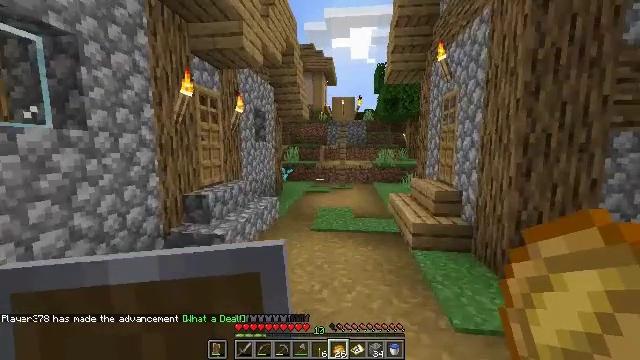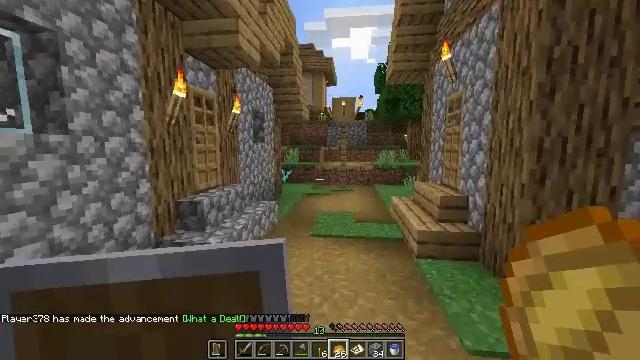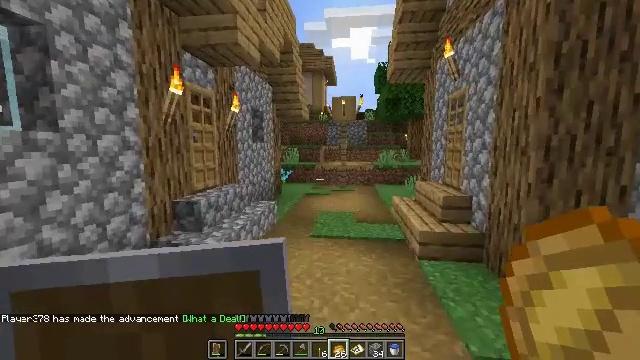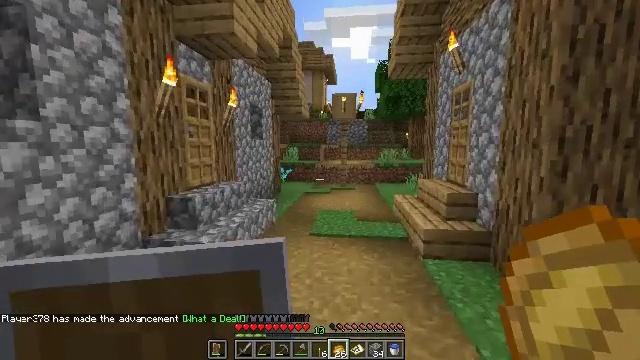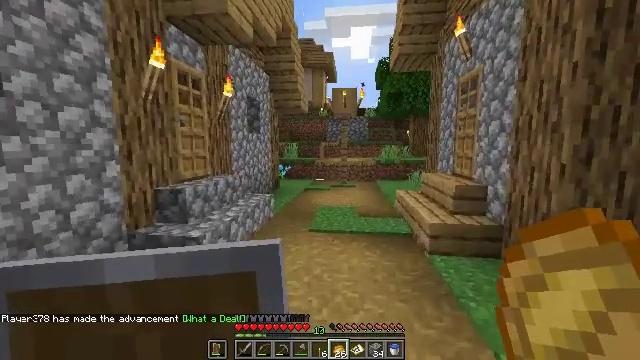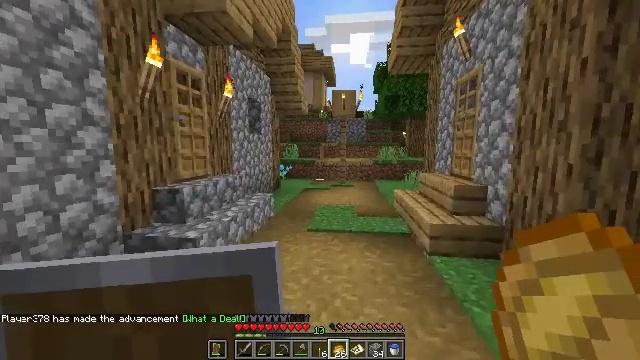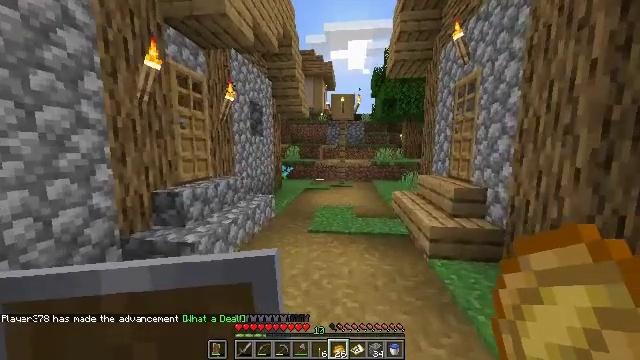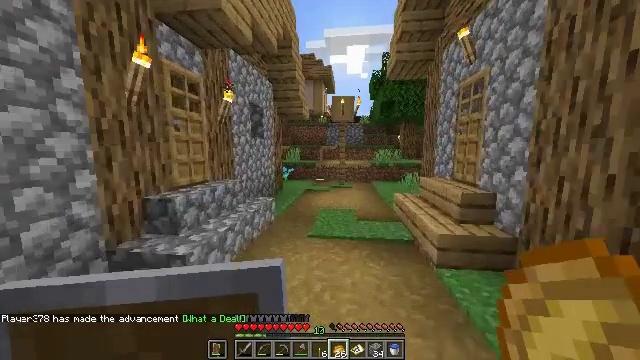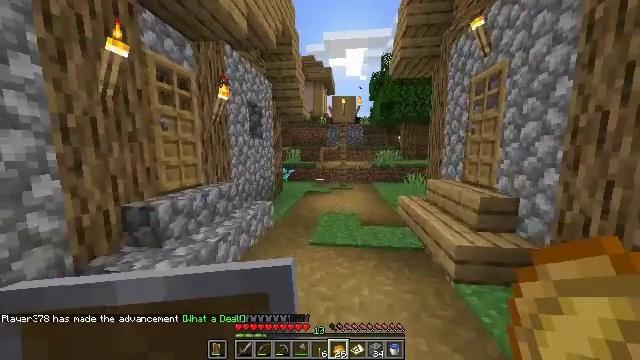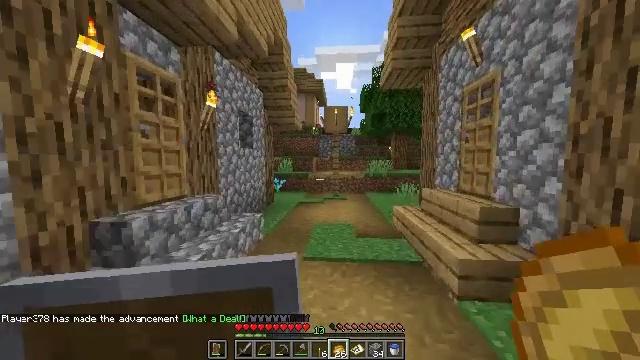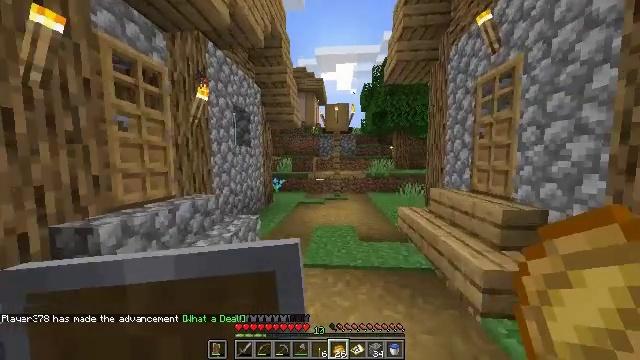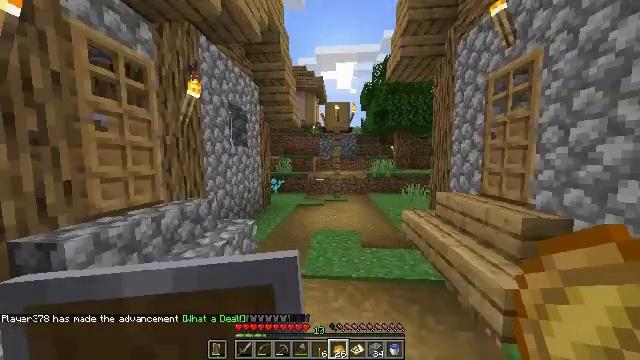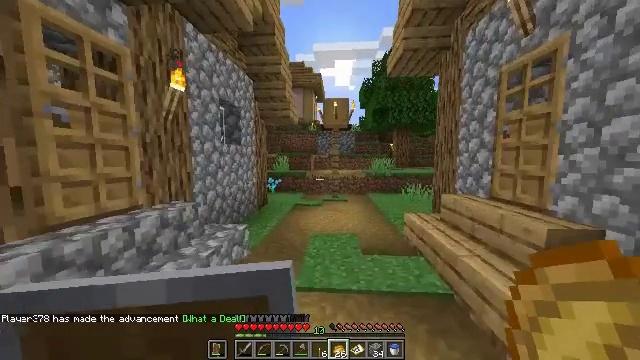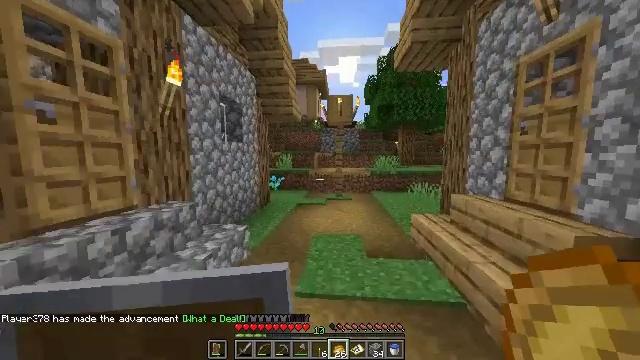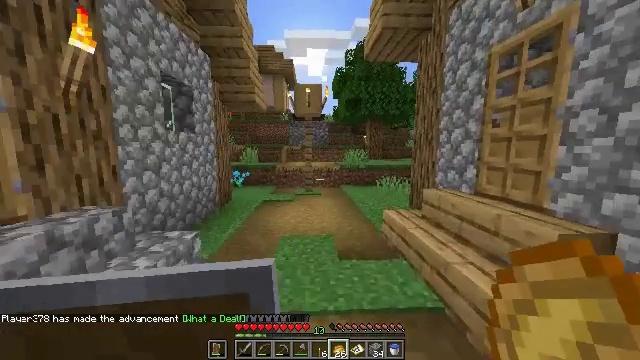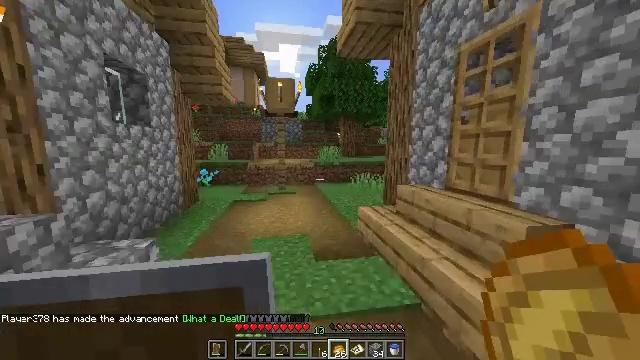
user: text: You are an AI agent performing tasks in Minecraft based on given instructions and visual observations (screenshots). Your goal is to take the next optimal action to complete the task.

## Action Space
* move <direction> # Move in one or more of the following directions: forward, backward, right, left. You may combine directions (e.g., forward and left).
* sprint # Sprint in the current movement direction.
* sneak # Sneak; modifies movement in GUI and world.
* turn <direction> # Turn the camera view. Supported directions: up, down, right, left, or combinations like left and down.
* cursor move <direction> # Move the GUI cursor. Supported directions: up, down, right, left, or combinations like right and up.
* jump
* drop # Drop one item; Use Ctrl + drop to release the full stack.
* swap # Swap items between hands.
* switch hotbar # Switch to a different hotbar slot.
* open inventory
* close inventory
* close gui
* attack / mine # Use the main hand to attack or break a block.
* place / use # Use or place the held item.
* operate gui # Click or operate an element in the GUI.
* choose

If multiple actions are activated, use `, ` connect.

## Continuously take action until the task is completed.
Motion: motion action
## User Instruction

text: Attack the anvil to pick it up.
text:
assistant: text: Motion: move forward
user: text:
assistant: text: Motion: move forward
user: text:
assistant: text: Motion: move forward
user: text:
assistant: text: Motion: move forward, sprint
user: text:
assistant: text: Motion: move forward, sprint
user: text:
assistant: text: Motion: move forward
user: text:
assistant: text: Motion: move forward
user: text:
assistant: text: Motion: move forward
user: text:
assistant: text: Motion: move forward, turn right and up
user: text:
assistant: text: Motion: move forward
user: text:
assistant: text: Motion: move forward
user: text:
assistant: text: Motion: move forward
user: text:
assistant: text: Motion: move forward, turn left
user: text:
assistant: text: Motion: move forward, turn right and down
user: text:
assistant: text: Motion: move forward, turn right
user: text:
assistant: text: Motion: move forward, turn right and down
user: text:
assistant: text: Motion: move forward
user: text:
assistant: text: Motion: move forward
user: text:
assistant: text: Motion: move forward, turn left and up
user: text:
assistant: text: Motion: move forward, turn left
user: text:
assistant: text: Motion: move forward
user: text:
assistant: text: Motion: move forward
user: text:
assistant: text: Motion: move forward
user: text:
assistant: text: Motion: move forward
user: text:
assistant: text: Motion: move forward
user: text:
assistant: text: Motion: move forward
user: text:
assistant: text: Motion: move forward
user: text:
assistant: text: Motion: no_op
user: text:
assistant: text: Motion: no_op
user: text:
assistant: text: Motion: no_op